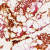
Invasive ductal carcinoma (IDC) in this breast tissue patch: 0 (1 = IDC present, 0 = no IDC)